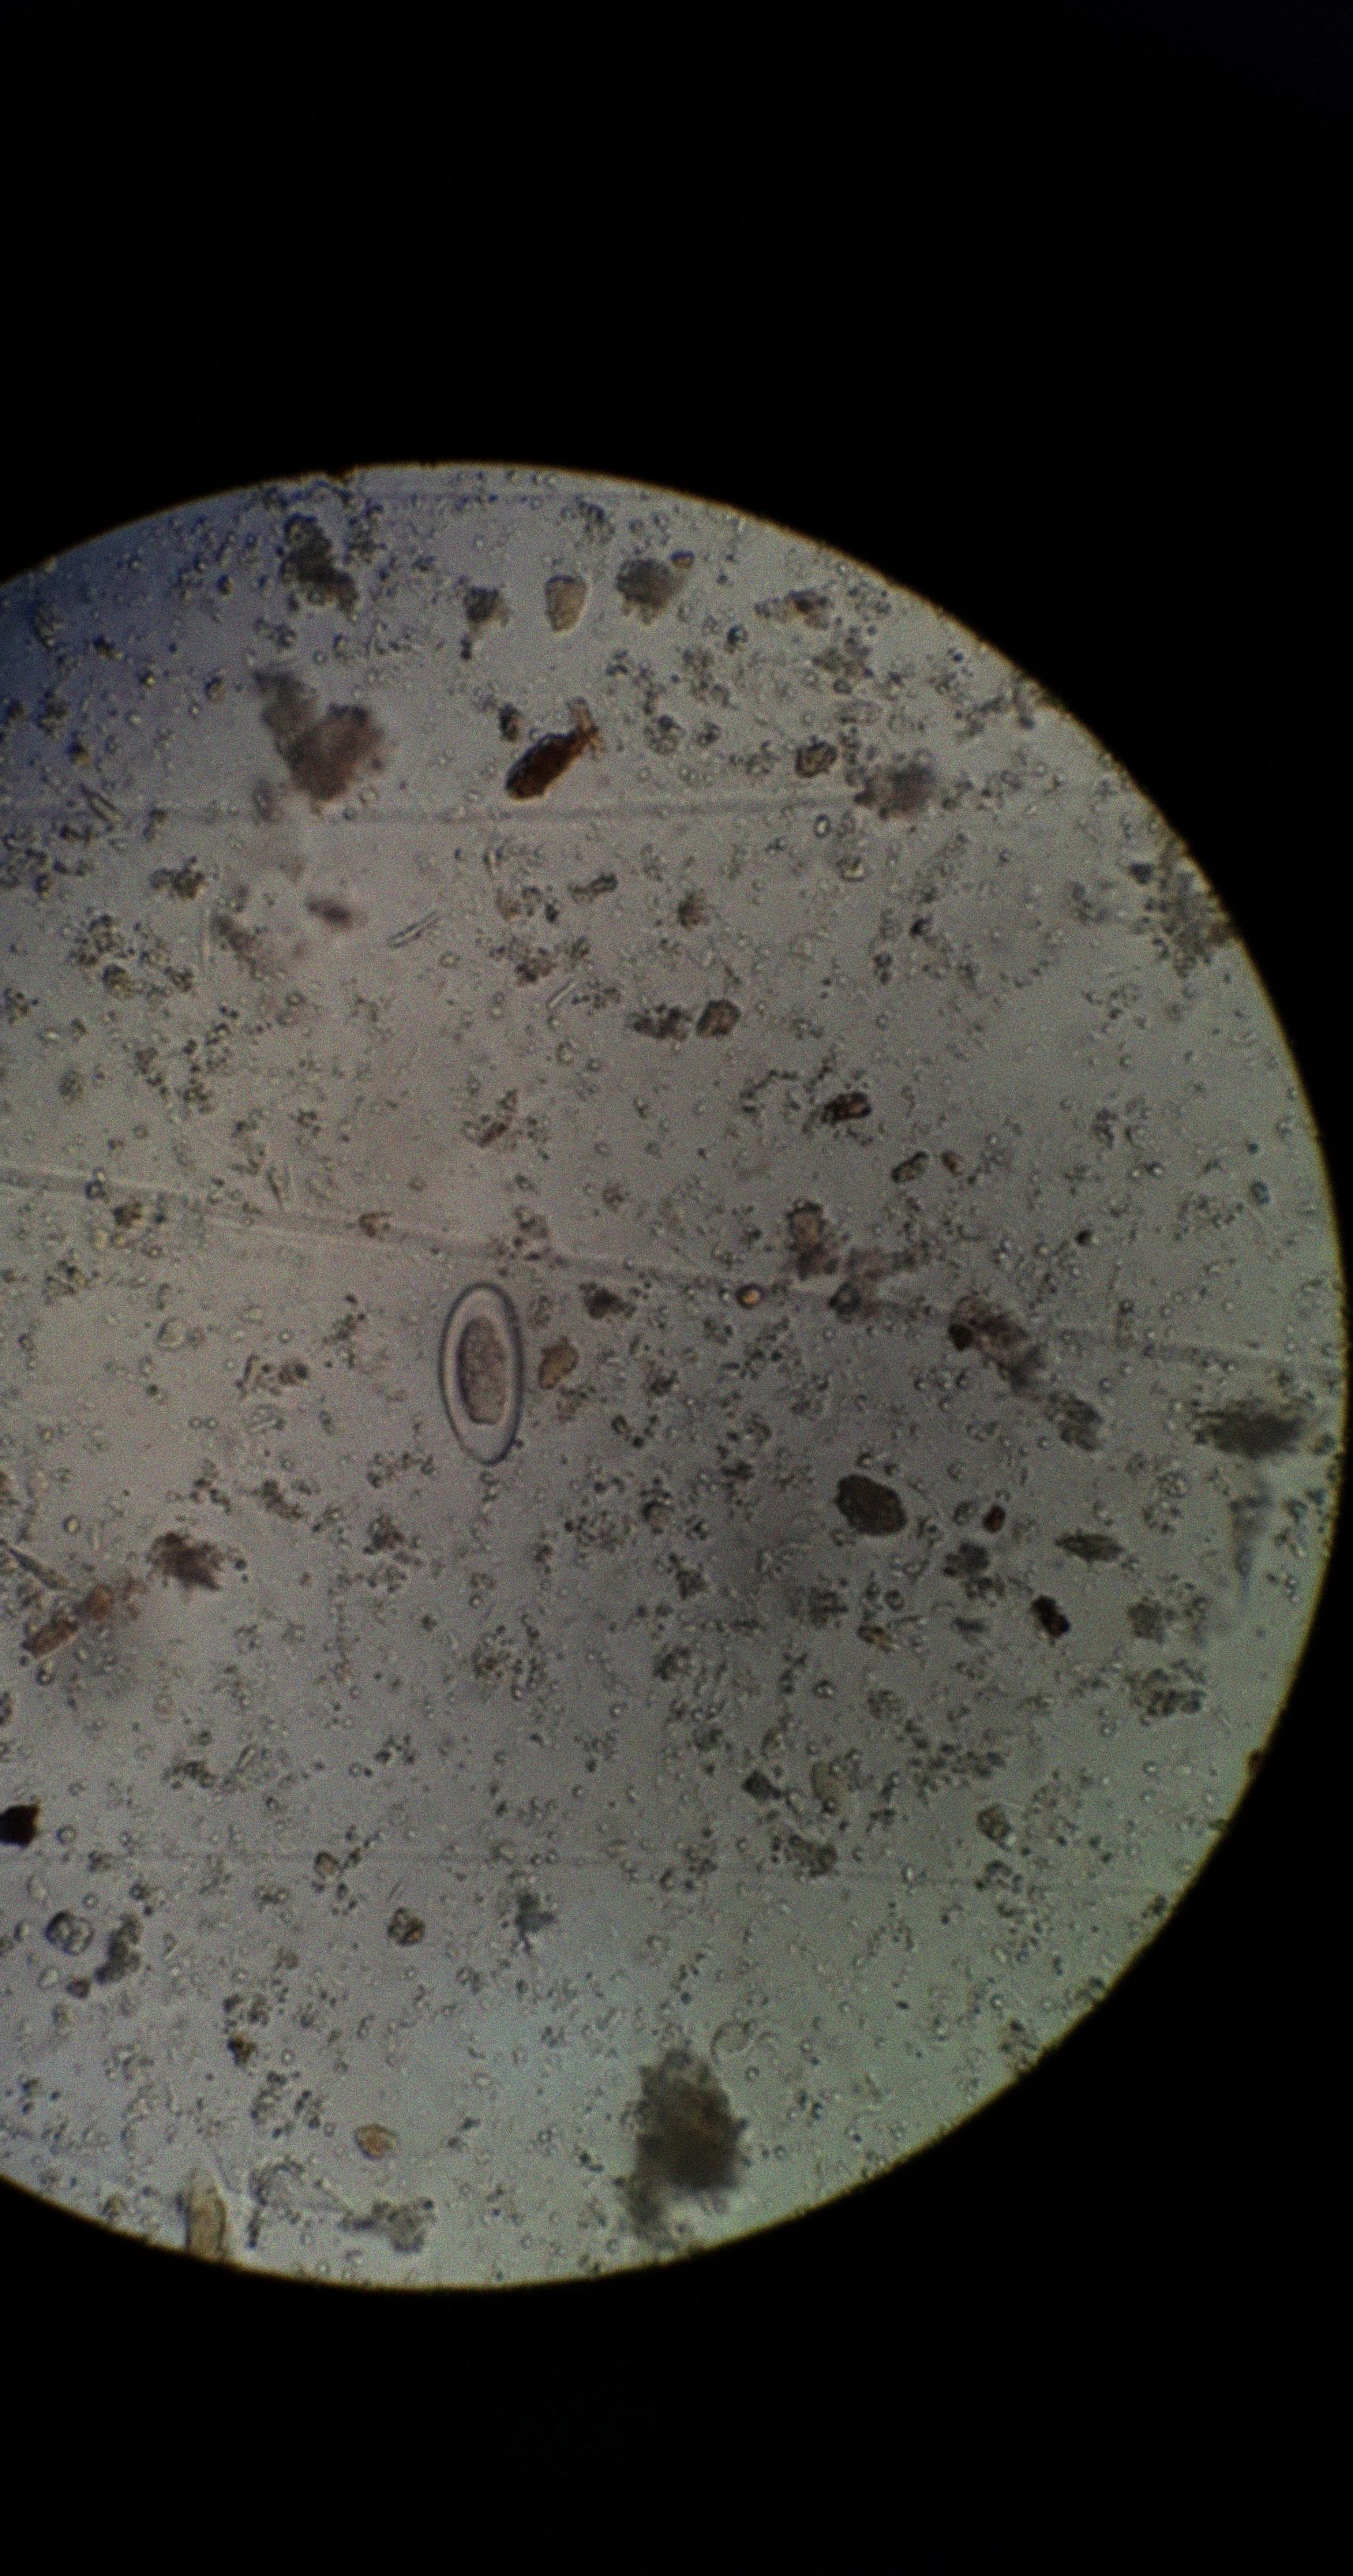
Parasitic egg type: Enterobius vermicularis